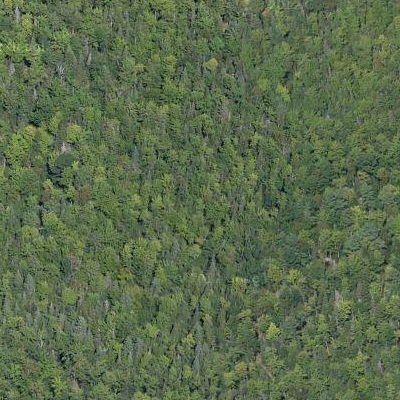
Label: eForest